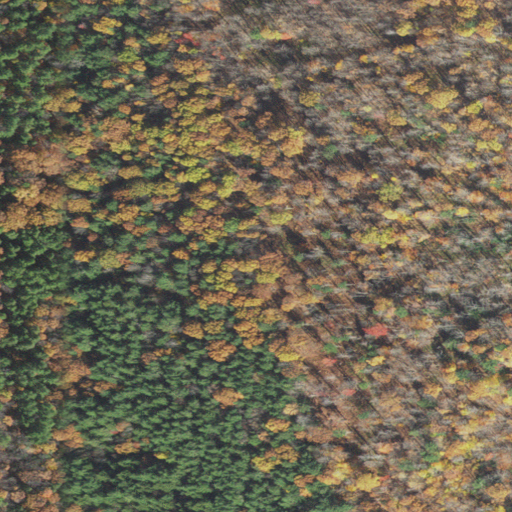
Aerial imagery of mountain in New Hampshire named Chevy Hill containing deciduous forest, evergreen forest, and mixed forest